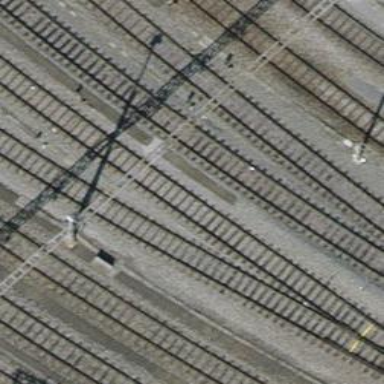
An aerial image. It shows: Railway yard with electrified contact lines.